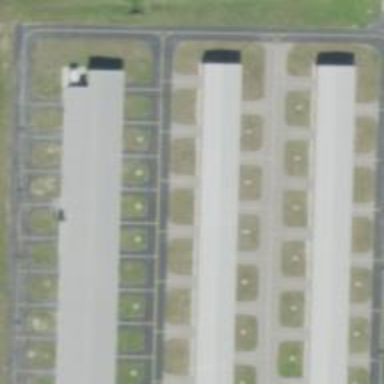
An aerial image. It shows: View of taxiway at the airport.